Aerial crown-view tile of a tropical tree (Barro Colorado Island, Panama), acquired 20240813:
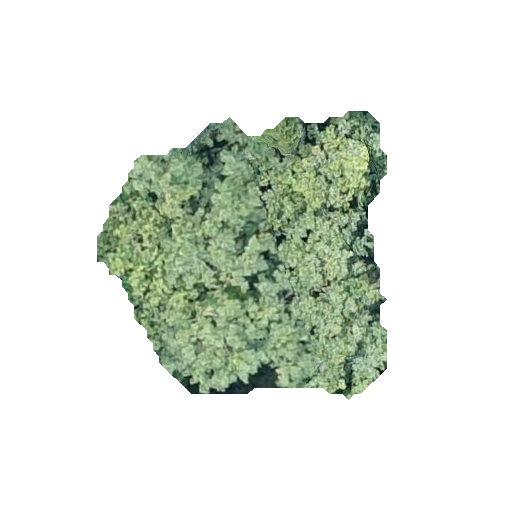
Species: Apeiba membranacea
GBIF accepted scientific name: Apeiba membranacea
Crown area: 96.977 m²